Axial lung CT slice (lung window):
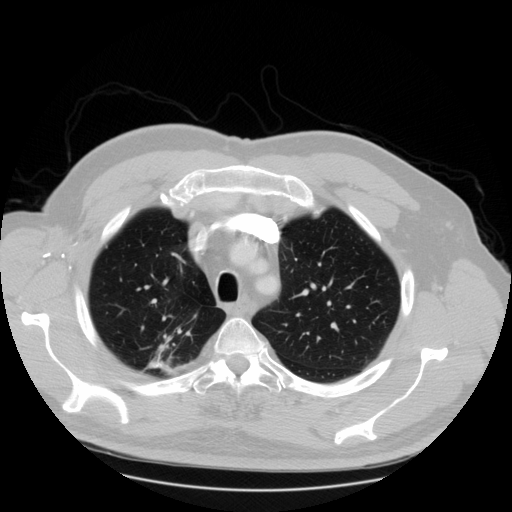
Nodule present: no